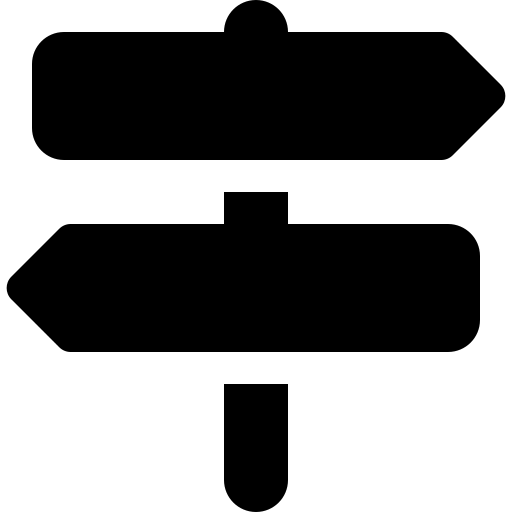
Tags: icon, FontAwesome, fa-icon, solid, signs, post